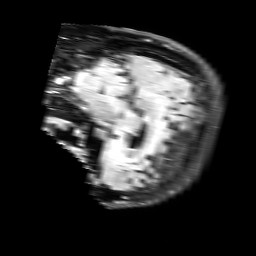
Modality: FLAIR
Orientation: sagittal
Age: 77
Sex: male
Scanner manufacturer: philips
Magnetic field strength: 3 T
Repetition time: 11 s
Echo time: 0.125 s